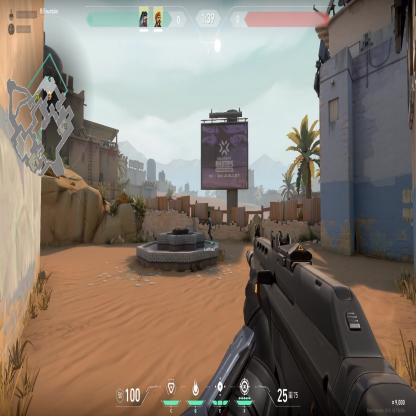
Label: teammate